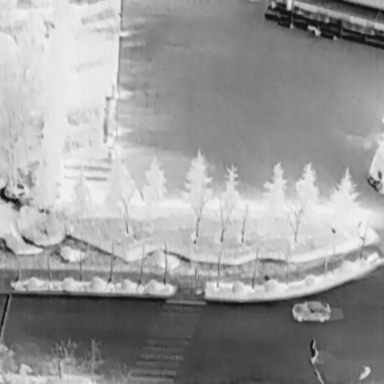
There is a Car in the infrared image.